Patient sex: F
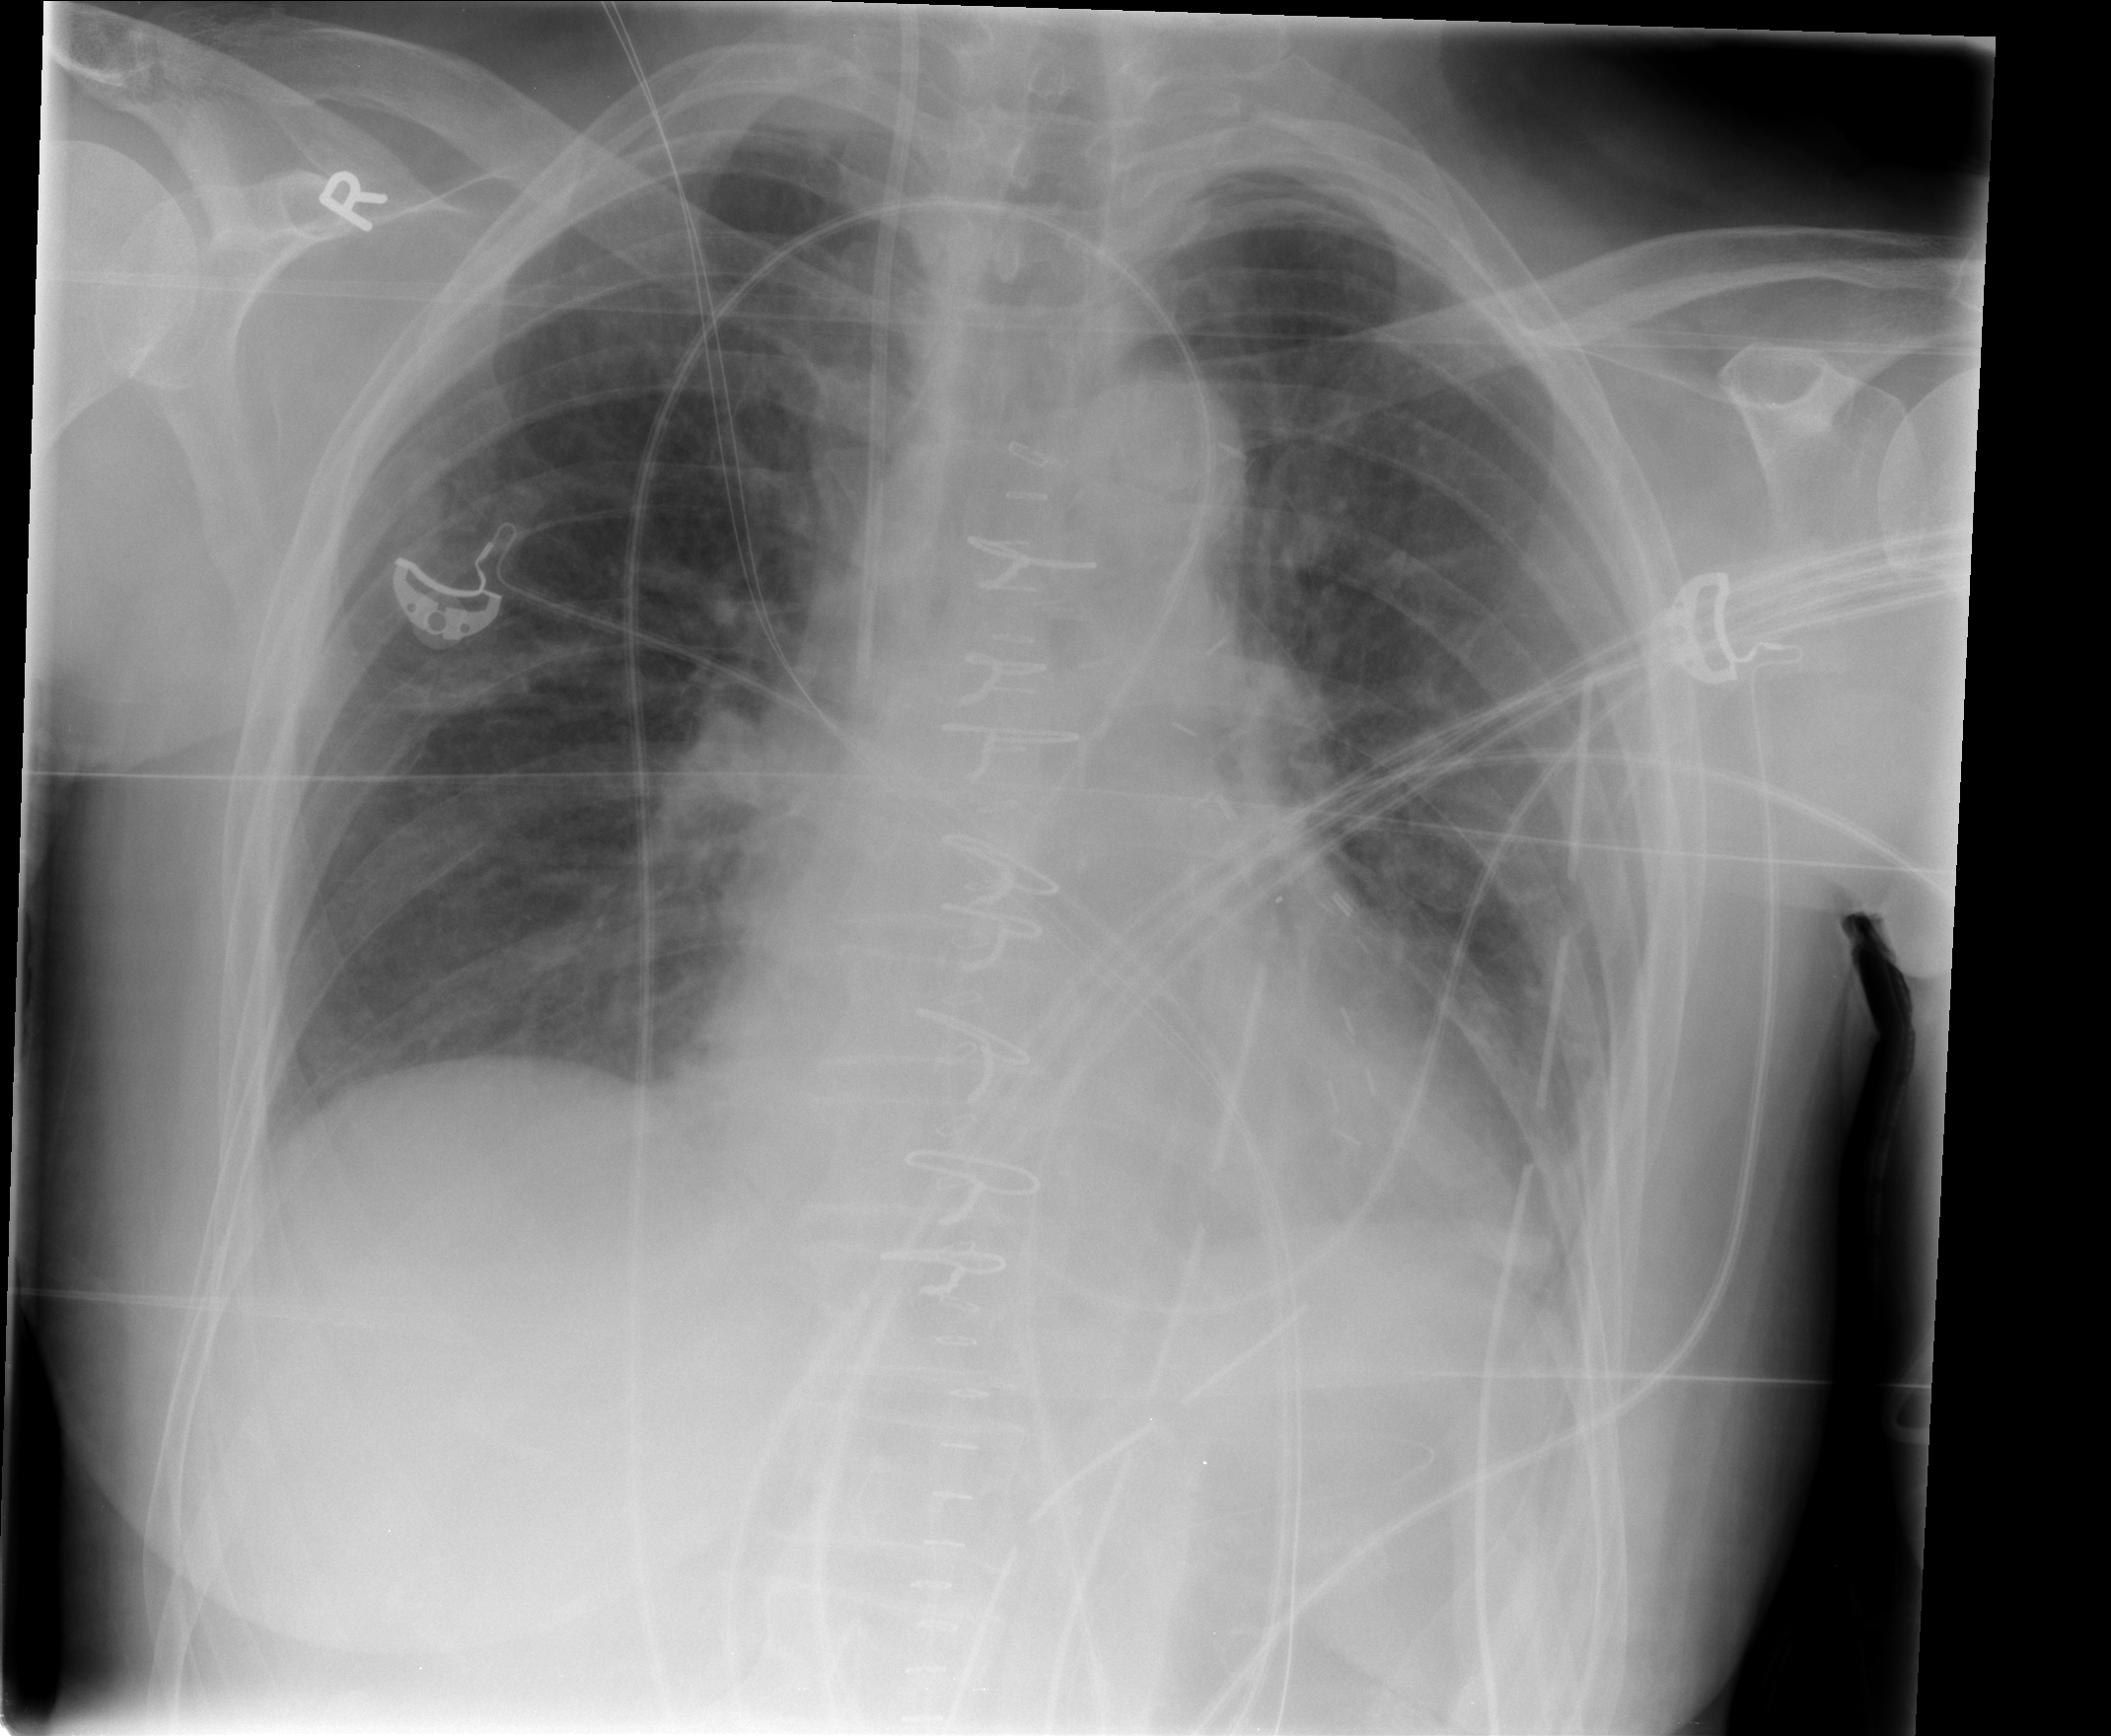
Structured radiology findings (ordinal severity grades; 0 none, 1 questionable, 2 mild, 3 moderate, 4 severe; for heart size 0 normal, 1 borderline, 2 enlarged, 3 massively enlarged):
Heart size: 0
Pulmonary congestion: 1
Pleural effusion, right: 0
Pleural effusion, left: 1
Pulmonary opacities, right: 0
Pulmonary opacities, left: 0
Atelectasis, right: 1
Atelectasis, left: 2